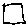
Label: square